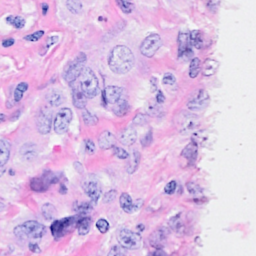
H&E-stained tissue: Breast